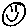
Label: smiley face